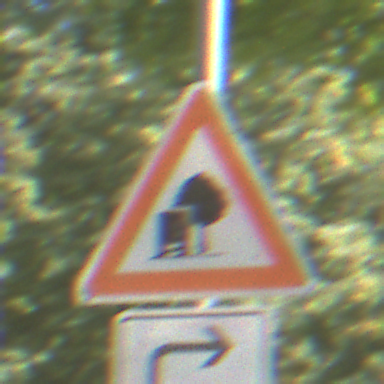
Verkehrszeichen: UnzureichendesLichtraumprofil
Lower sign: RichtungsangabeDurchPfeile5
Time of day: Midday
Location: Outdoor (RoadRail)
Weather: Clear
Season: NotSpecified
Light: Natural